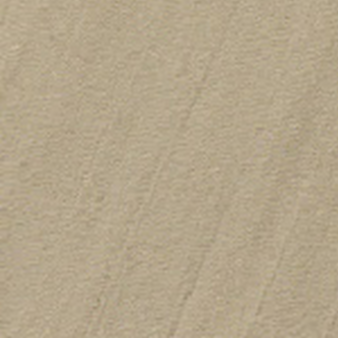
Label: other